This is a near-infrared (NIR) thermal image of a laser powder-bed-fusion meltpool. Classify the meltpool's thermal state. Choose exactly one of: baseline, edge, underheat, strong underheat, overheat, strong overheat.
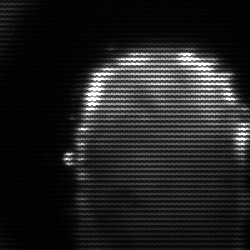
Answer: baseline